Question: I was writing a piece of code where I use 'sizeof("somestring")' as a parameter of a function, then I noticed the function was not returning the expected value, so I went to see the corresponding asm code and I found an unpleasant surprise. Does anyone have an explanation for this (see the picture)?

I know there are 1000+ different ways of doing this, I already implemented another one of them, but I do want to know the reason behind this behaviour.
For the curious, this is Visual Studio 2008 SP1.
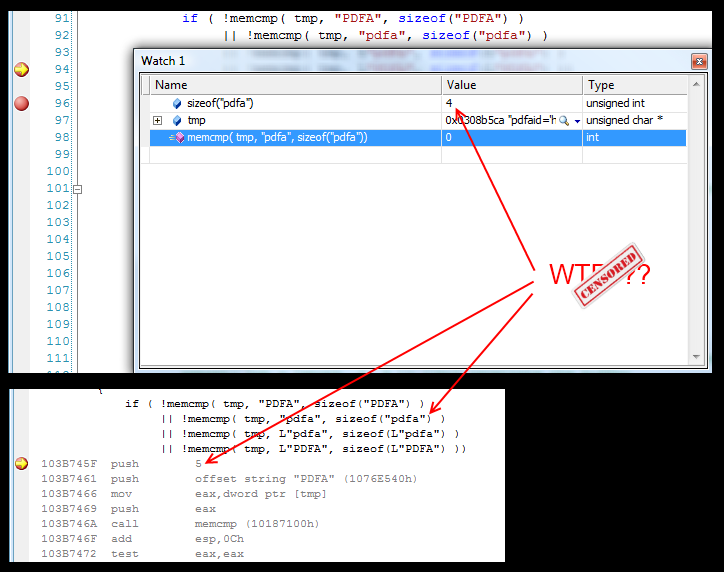
Answer: String literals are of type "array of n 'const char'" ([lex.string], P8), where n is the number of 'char's of which the string is composed. Since the string is null-terminated, 'sizeof' will return the number of "normal" characters plus 1; the watch window is wrong, it's probably a bug (as @Gene Bushuyev said, it's probably interpreting it as a pointer instead of as a literal=array).
The fact that the value 5 is embedded into the code is normal, being 'sizeof' a compile-time operator.